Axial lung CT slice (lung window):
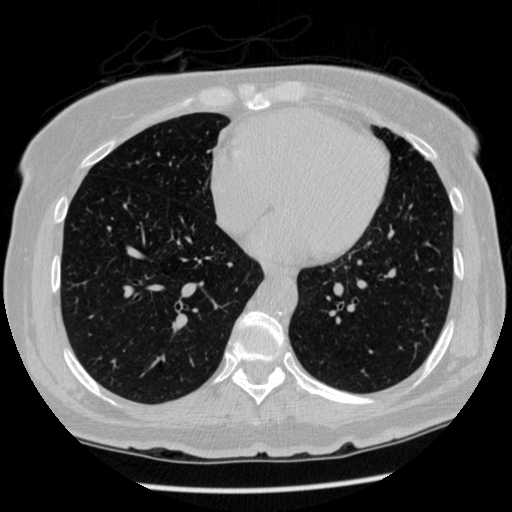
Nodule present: no